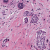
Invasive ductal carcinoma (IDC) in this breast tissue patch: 0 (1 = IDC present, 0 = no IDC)